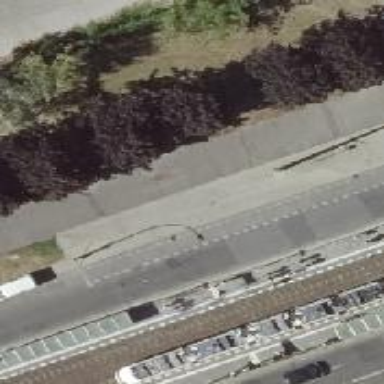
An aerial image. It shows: Taxi stand.